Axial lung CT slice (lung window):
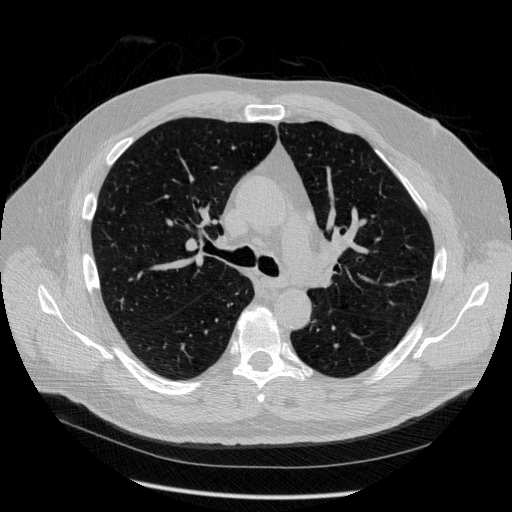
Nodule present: no